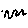
Label: zigzag